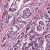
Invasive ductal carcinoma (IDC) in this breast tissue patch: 1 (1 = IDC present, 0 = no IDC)